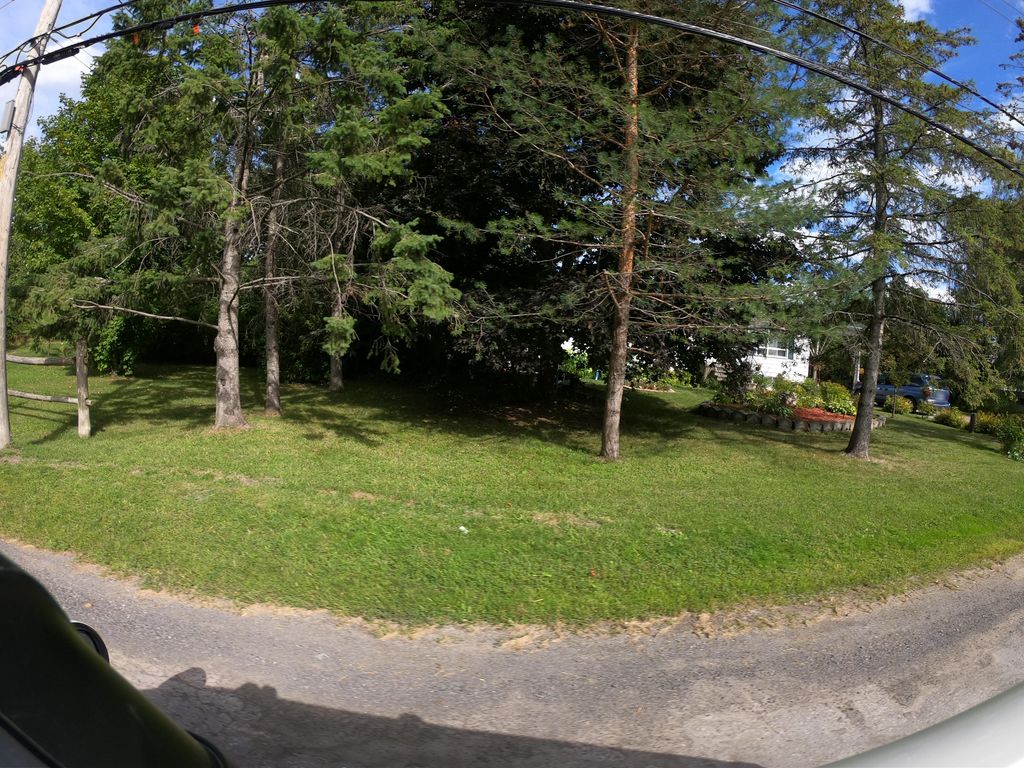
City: ottawa-gatineau